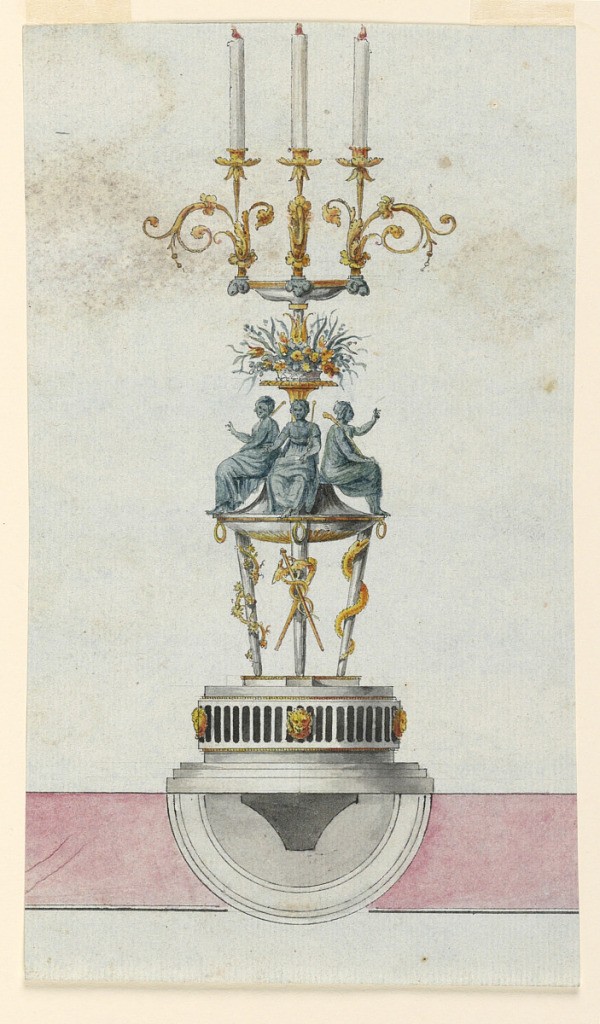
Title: Design for a Candlestick
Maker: Luigi Righetti, Italian, 1780 - 1819
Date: ca. 1800
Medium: Pen and ink, brush and sepia wash, watercolor, graphite on light blue paper
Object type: Drawing
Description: Vertical rectangle. Design for a candlestick intended to be executed in gilded and green bronze and white marble. Upon a half circular base with a black fluted band, decorated with three gold lion masks, stands a tripod. Around two of the legs are wound respectively a vine and a snake--around the third leg at the front is a crossed caduceus and a club. At the rim of the tripod are three seated female figures of allegories. Above their heads stands upon a capital a basket with flowers, out of which is springing a basin with ram heads on the rim, upon which three sockets spring on long shafts at their feet. Rinceaux beside it. Burning candles at top.